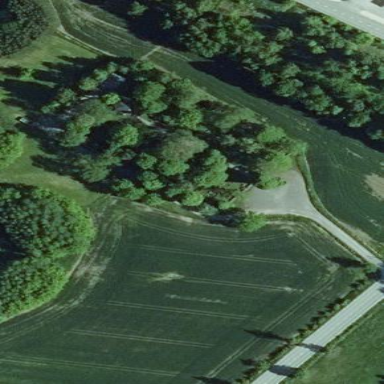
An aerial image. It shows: Grave yard.